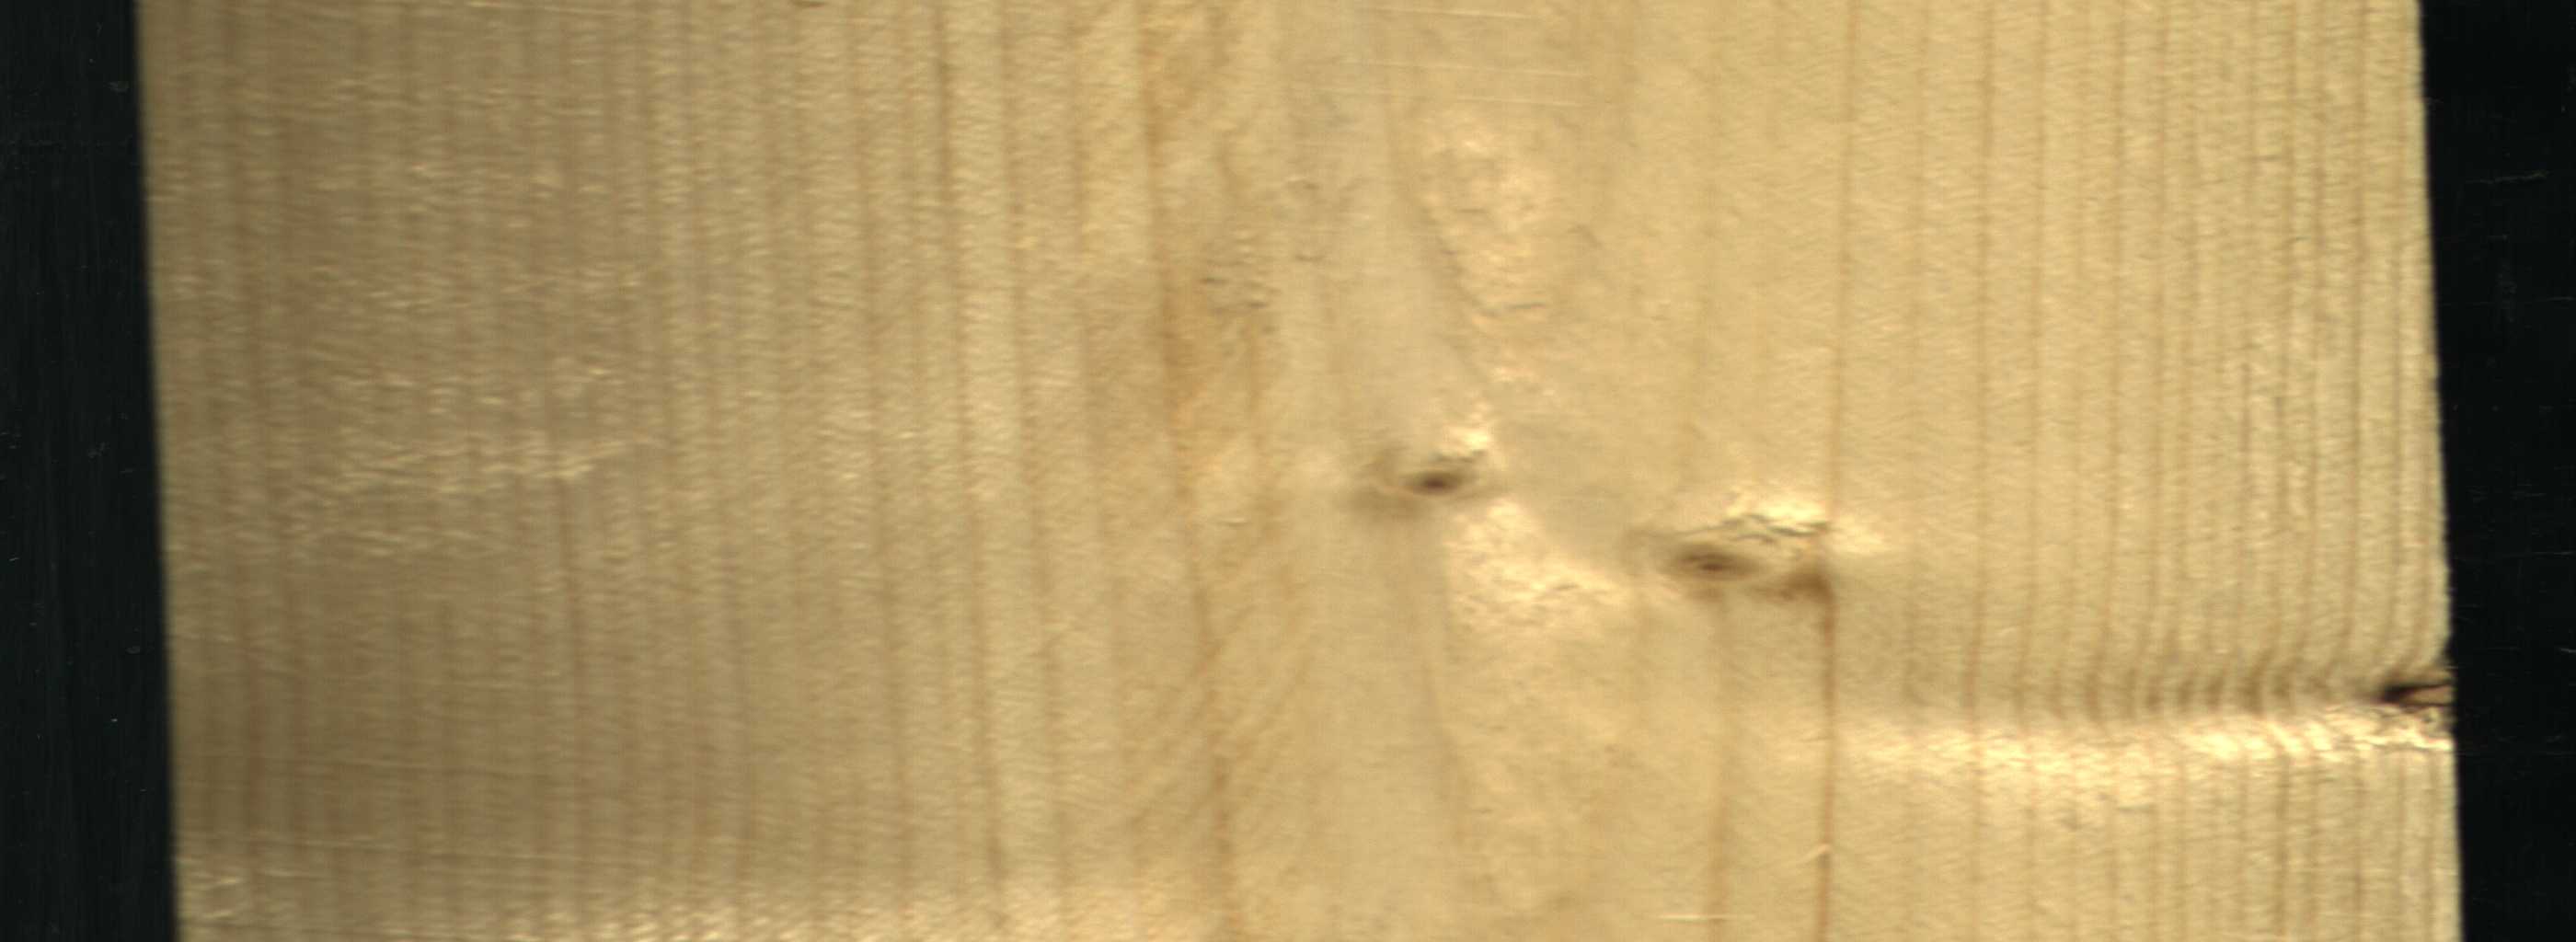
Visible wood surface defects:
Dead_Knot
Live_Knot
Live_Knot